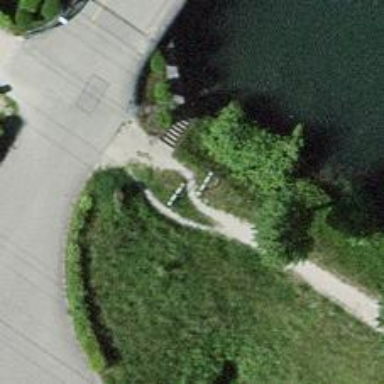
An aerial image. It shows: Cycle barrier.